Question: Solution here: <URL>
Note: I think this is a duplicate of this question: <URL> However, the OP of that question never followed up and I don't think any of the answers actually answer the question. I think Tomalak's comment on that question
> Seems to me that, if anything, he wanted to pop up a textarea, wait for input into it, have the user press some 'OK' button then store the result in a variable.
Pretty much sums it up.
When the user clicks a button, I would like a text area to open in which the user can enter some text click an OK button and then the text area will close.
I don't want a dialog box, it's too intrusive, I want just a plain simple textarea or similar to open so that the top left of the text area is positioned at the bottom left of the button.
Thanks!
'''
<span style="width:20px;height:20px" class="remarkButton"></span>
$(".remarkButton").button({ icons: { primary: "ui-icon-pencil" }, text: false }).click(function () {
$(...something to show text area...).data("$clickedButton",$(this));
});
//called when the OK button on the text area is clicked
function saveRemark($referenceToTextArea)
{
$referenceToTextArea.data("$clickedButton").data("remark",$referenceToTextArea.text());
}
'''

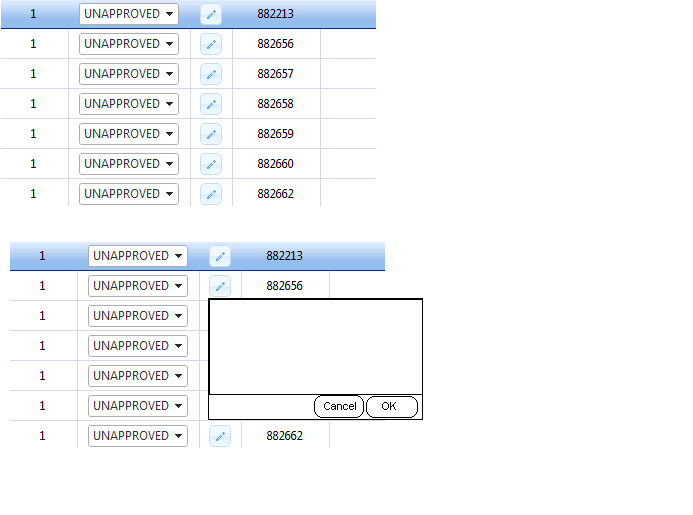
Answer: OK, I've knocked something up very quickly -- it doesn't exactly match your specifications, but it's something similar. <URL>.
The Javascript:
'''
$('#foo').click(function() { // the button - could be a class selector instead
var button = $(this),
commentField = $('<textarea/>'); // create a textarea element
commentField
.css({
position: 'absolute',
width: 200, // textbox 200px by 100px
height: 100,
// position the textarea directly over the button
left: button.offset().left + (button.outerWidth() / 2) - 100,
top: button.offset().top + (button.outerHeight() / 2) - 50
})
// set the textarea's value to be the saved content, or a default if there is no saved content
.val(button.data('textContent') || 'This is my comment field's text')
// set up a keypress handler on the textarea
.keypress(function(e) {
if (e.which === 13) { // if it's the enter button
e.preventDefault(); // ignore the line break
button.data('textContent', this.value); // save the content to the button
$(this).remove(); // remove the textarea
}
})
.appendTo(document.body); // add the textarea to the document
});
'''
The main difference to the specification is that the textarea closes when you press "enter", not on clicking a button. It wouldn't be hard to modify if that's what you want.